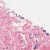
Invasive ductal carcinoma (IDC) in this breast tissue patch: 0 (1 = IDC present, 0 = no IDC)